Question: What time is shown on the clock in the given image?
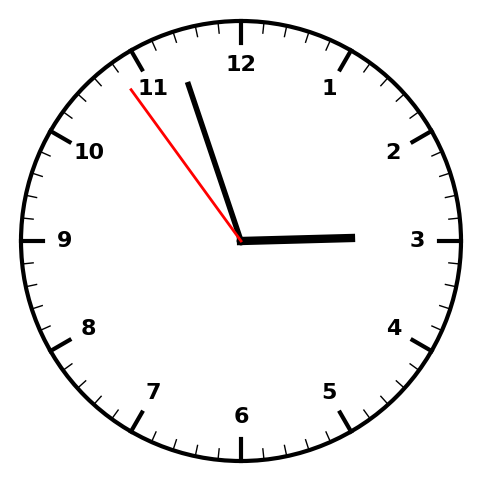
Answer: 02:56:54